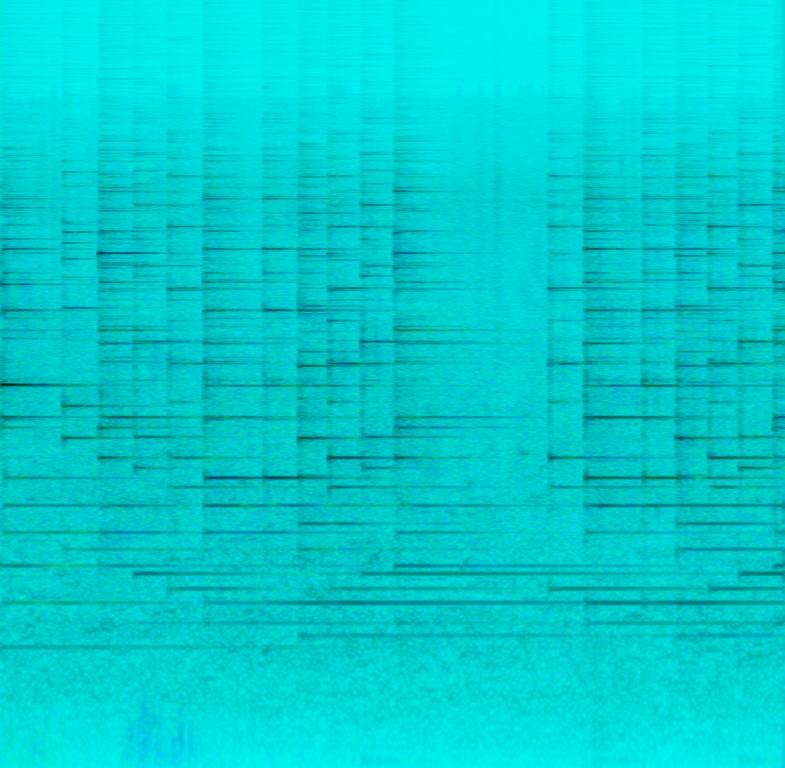
This song contains bells playing a melody sounding like a lullaby. In the background you can hear people talking. This song may be playing near a church during holidays.